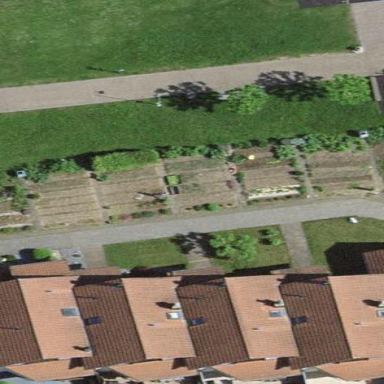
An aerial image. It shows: Community garden providing leisure land.